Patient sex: M
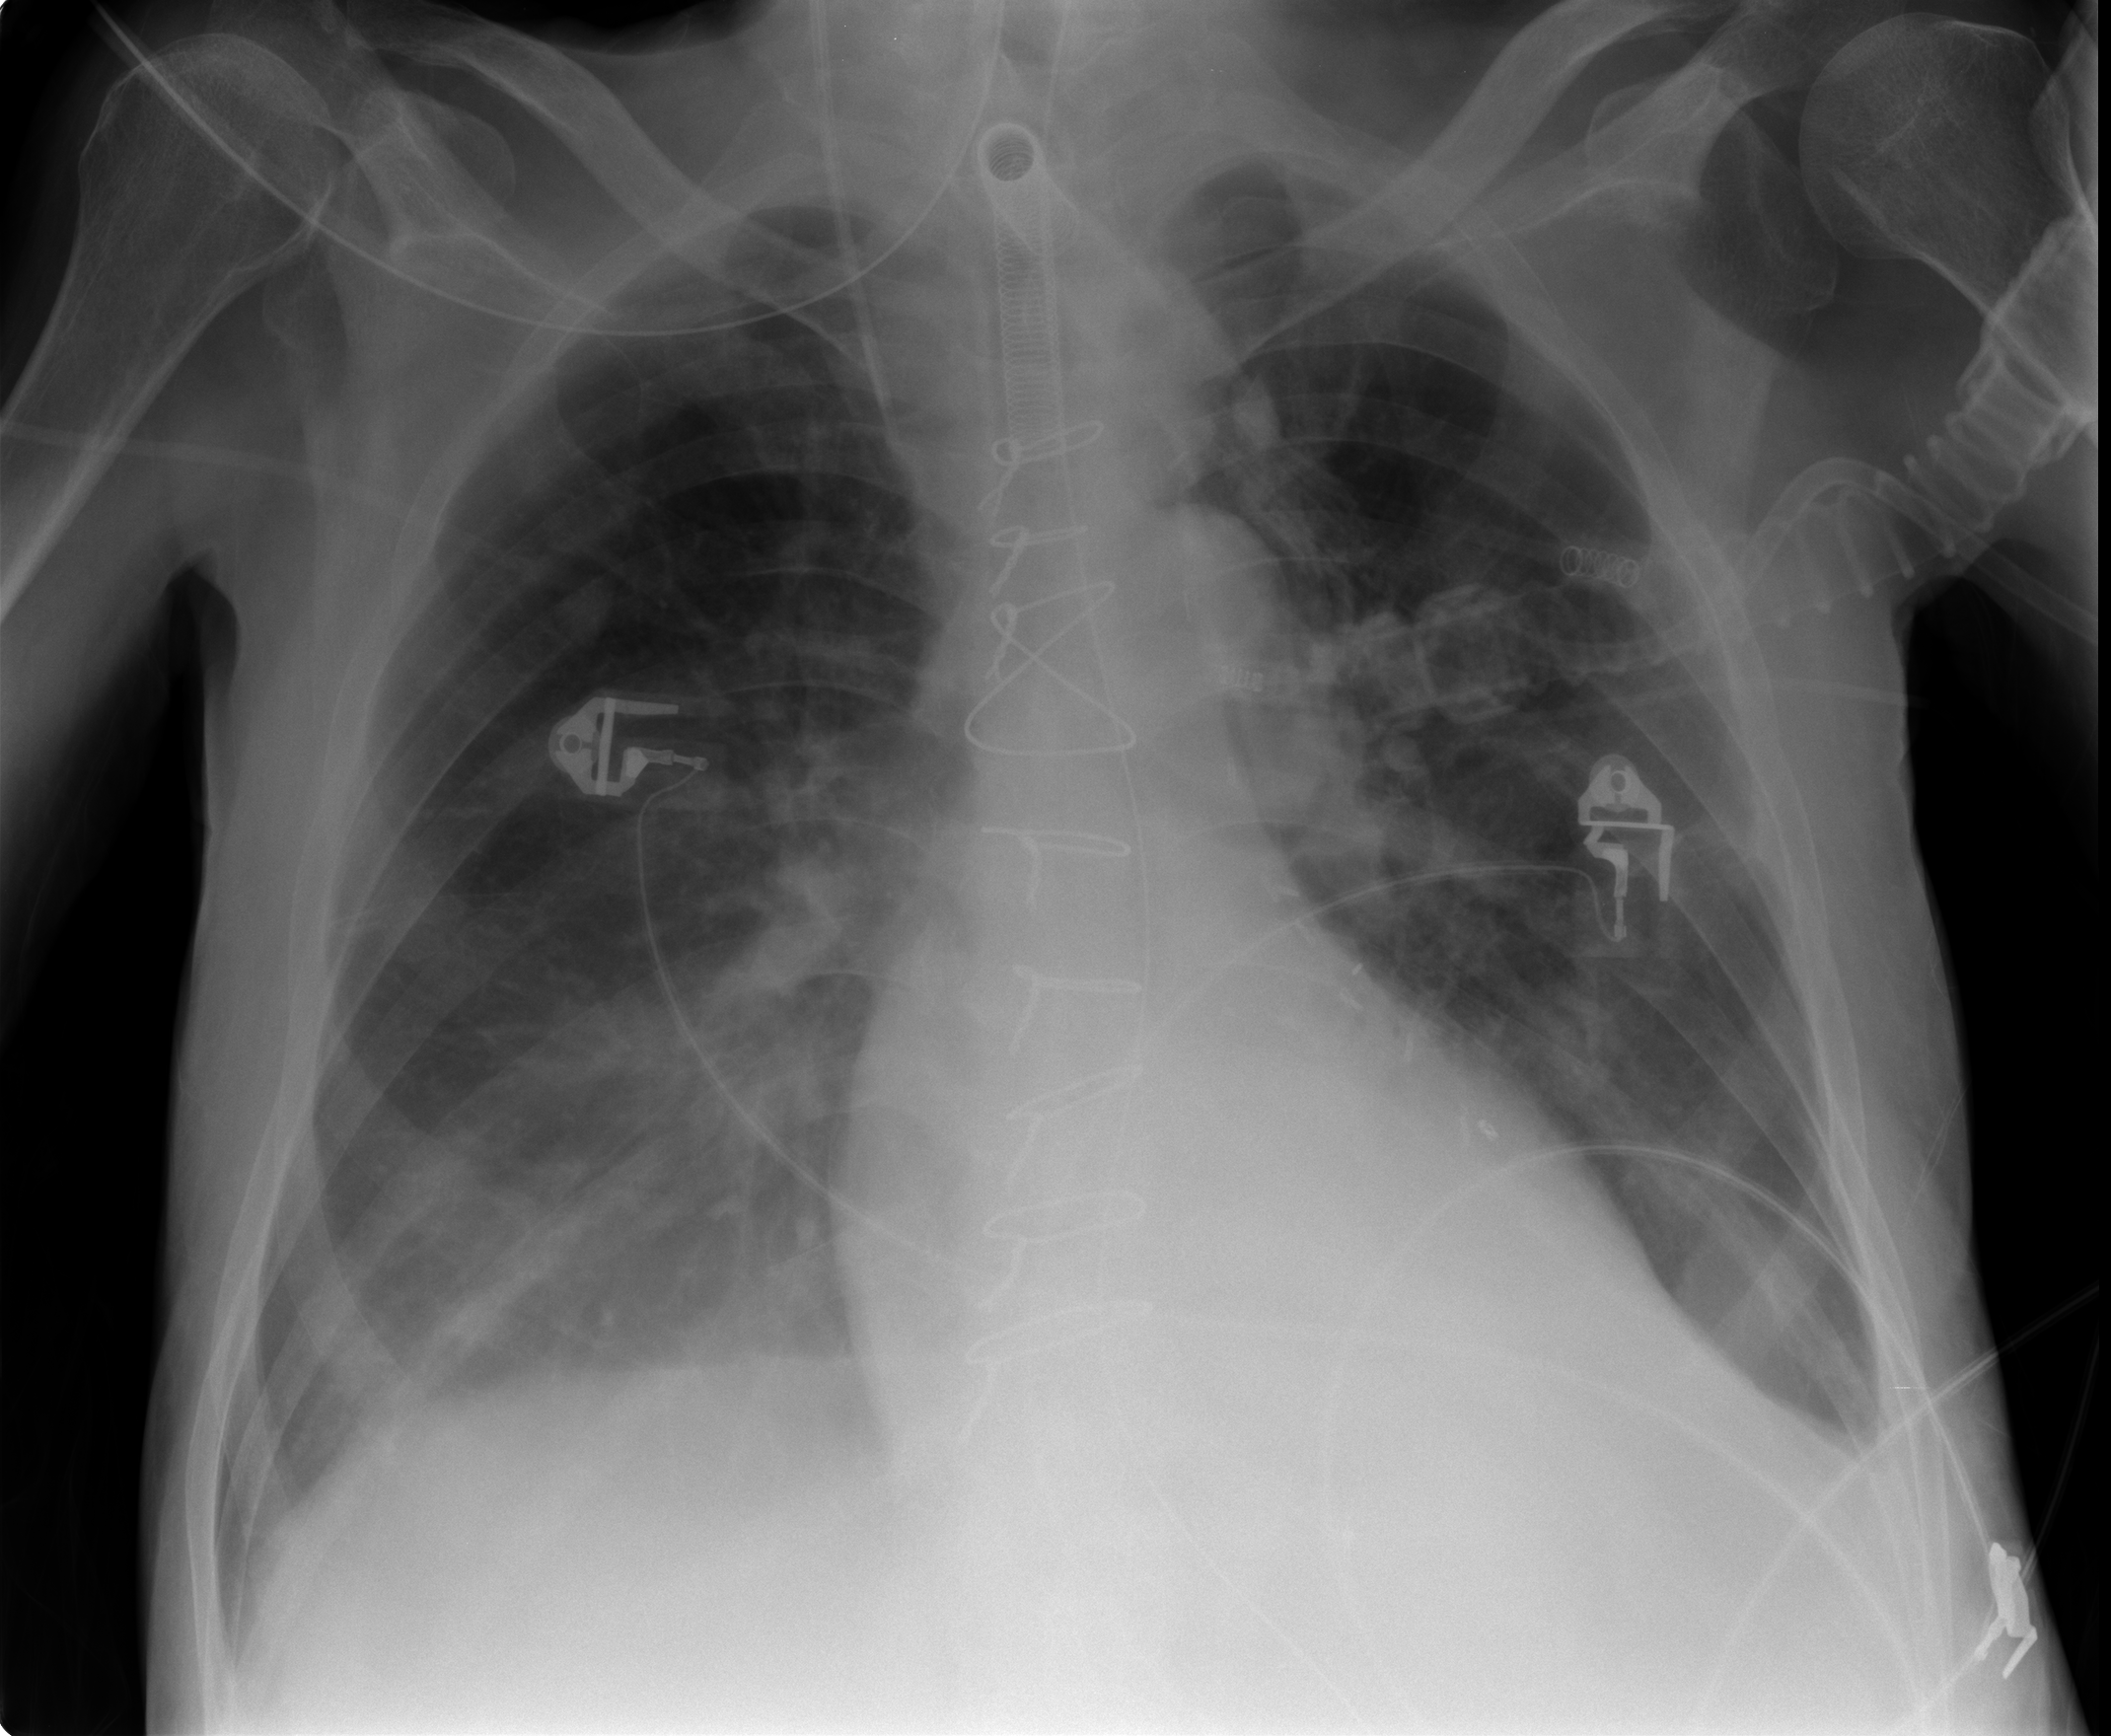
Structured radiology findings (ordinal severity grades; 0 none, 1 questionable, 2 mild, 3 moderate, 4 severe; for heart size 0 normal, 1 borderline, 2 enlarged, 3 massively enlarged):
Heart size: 0
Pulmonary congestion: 2
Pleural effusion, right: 2
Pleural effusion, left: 2
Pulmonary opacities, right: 2
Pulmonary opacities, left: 2
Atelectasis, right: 2
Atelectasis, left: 2